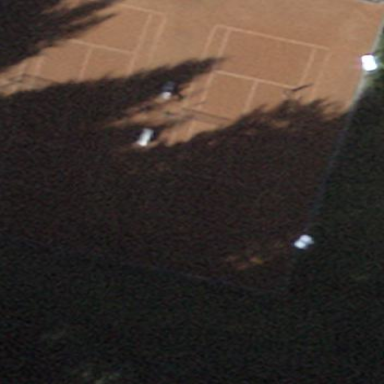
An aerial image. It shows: Clay tennis court on the leisure land pitch.